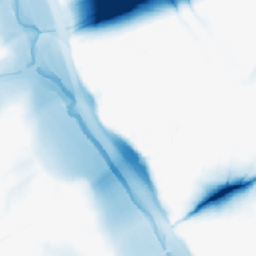
Category: morphological
Decomposition family: morphological
Decomposition parameters: operation: closing
size: 50
Upsampling method: nearest
Upsampling parameters: scale: 4
Upsampling scale: 4